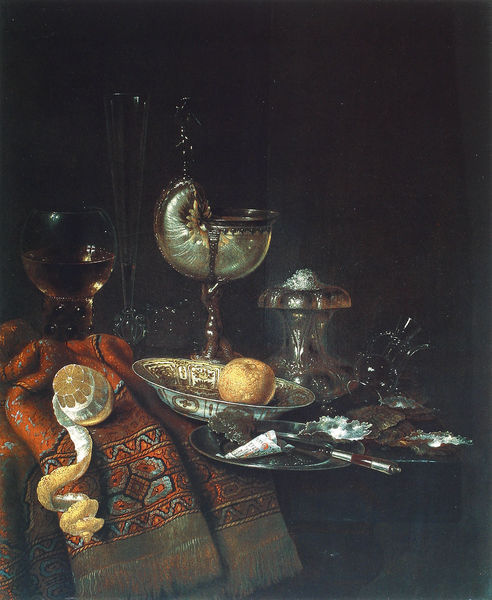
Titel: Frühstücksstilleben mit Austern
Künstler: Willem Claesz. Heda
Institution: München, Galerie Neidhardt
Schlagwörter: dunkel, gemälde, schatten, gelb, braun, glas, hell, licht, orange, schwarz, türkis, weiss, obst, rot, schal, tuch, muster, teppich, messer, schale, schüssel, silber, tablett, teller, holland, niederlande, trinkhorn, fransen, gold, kelch, decke, frucht, früchte, kanne, schalen, stilleben, stillleben, apfel, wein, reflexe, glanz, edel, serviette, weinglas, zitrusfrucht, römer, karaffe, sicht, besteck, vergänglich, lichtreflex, muschel, reflex, austern, muscheln, pokal, schnecke, zitrone, teuer, nautilus, nautiluspokal, kostbar, zitronenschale, geschält, gläse, austernschalen, anhrungsmittel, aschale, pokalstillleben, glaswaren